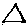
Label: triangle